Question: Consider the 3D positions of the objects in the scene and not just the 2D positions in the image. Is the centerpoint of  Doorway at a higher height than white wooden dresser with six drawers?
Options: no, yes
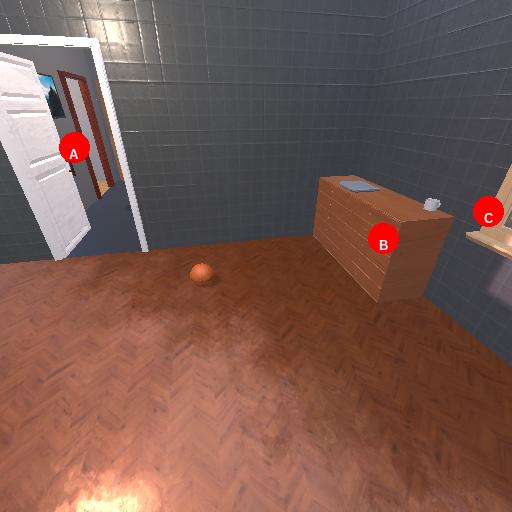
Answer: no